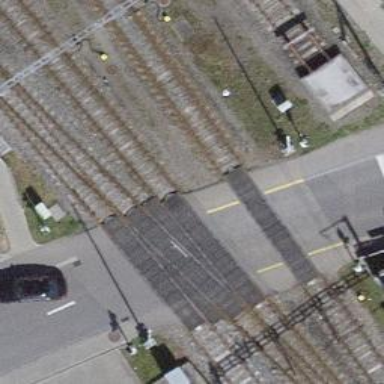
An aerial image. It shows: Railway level crossing.